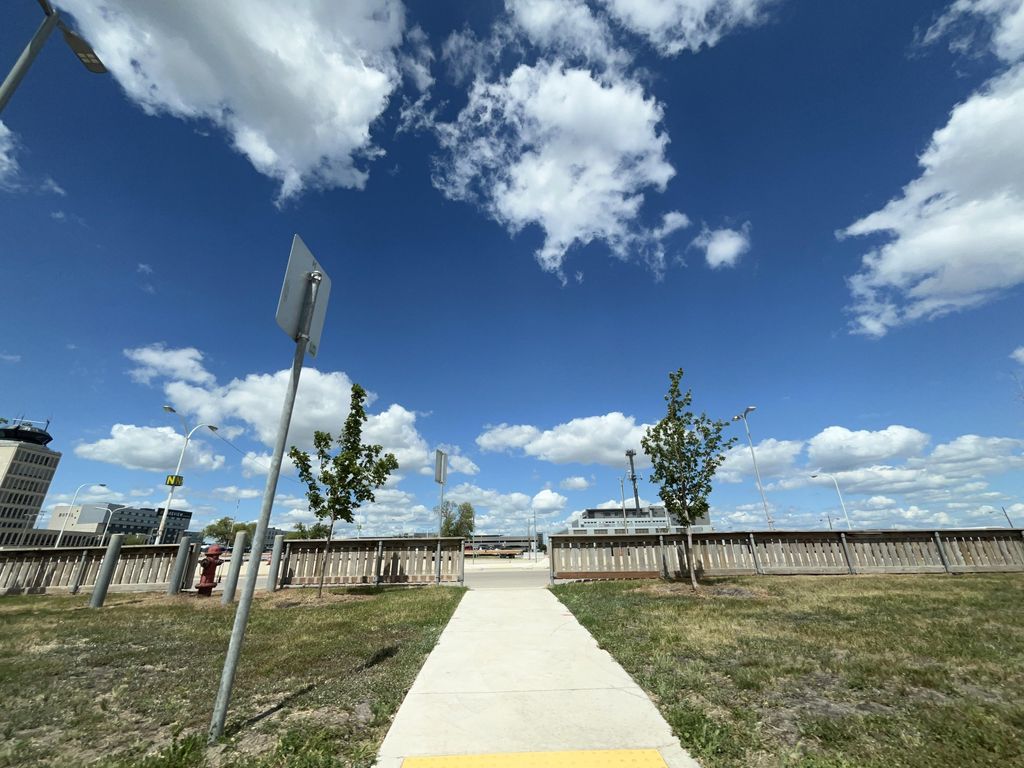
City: winnipeg